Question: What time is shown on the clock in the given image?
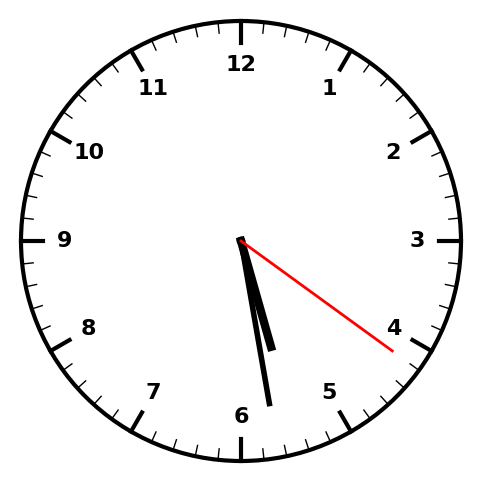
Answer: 05:28:21